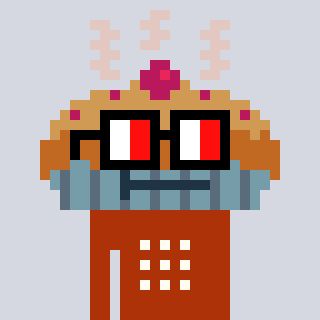
a pixel art character with square glasses with black frames and red eyes, a pie-shaped head and a hotbrown-colored body on a cool background